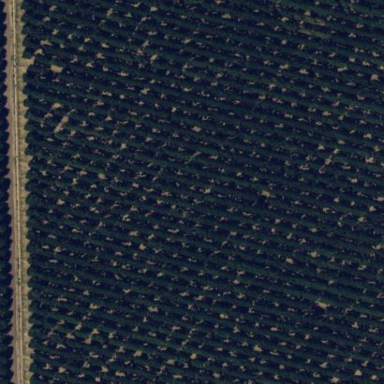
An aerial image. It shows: Orchard with broadleaved deciduous trees.